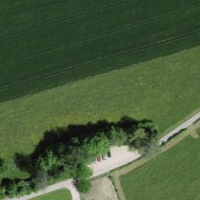
EUNIS habitat code: 25
Species observed at this site:
Tussilago farfara